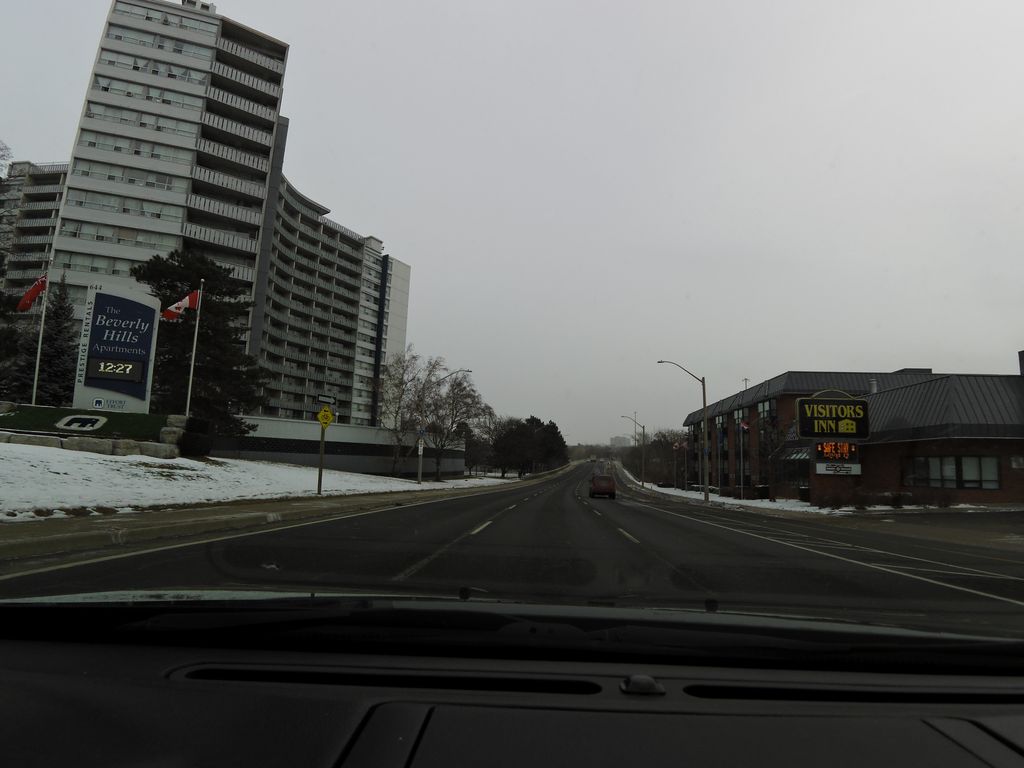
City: hamilton